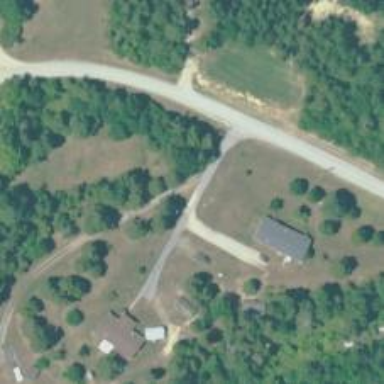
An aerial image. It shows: Driveway.